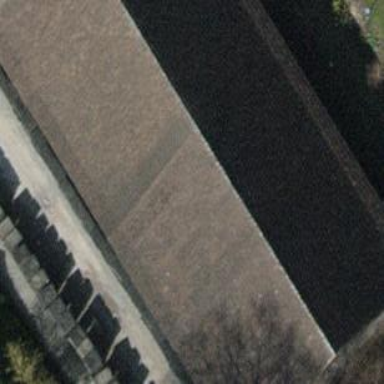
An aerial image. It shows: Building within leisure land designated for horse riding.